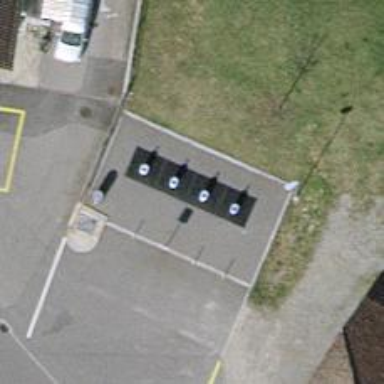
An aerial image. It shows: Recycling container in the area designated for recycling.